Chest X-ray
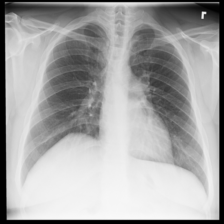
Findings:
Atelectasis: negative
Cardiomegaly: negative
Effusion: negative
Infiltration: negative
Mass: negative
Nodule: negative
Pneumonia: negative
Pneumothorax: negative
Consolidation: negative
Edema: negative
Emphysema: negative
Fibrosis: negative
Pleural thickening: negative
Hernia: negative